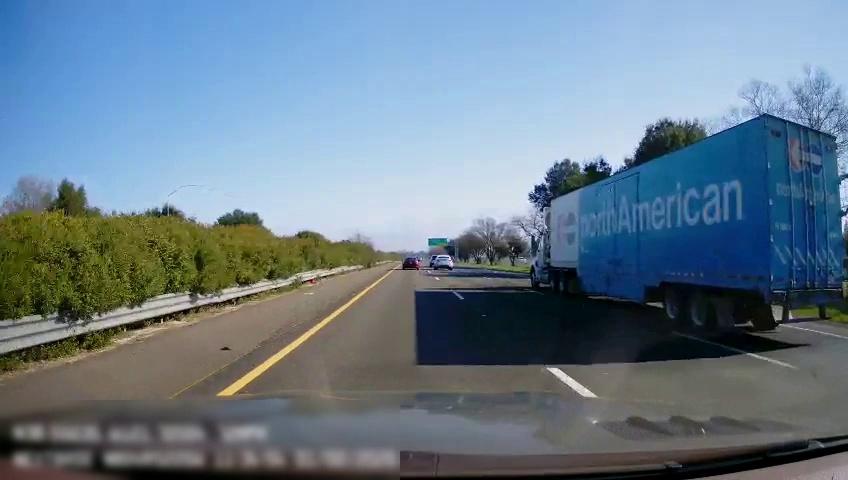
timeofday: Day
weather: Sunny
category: Drivable Space
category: Vehicles | Truck
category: Vehicles | SUV
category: Vehicles | Car
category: Vehicles | SUV
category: Lanes | Current Lane
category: Lanes | Current Lane
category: Lanes | Alternate Lane
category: Lanes | Alternate Lane
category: Traffic | Signs